Question: When I type class or object name and press I can see the list of all available methods:

Is it possible to get this window with only current class methods, not inherited from parent? Some shortcut or other convenient way?
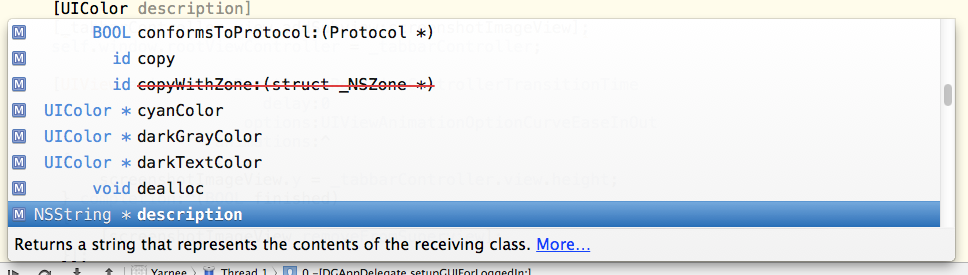
Answer: There is no option for doing that.
As an alternative, select the (+) in XCode, and choose a class.
It will show the methods & properties of that class only.